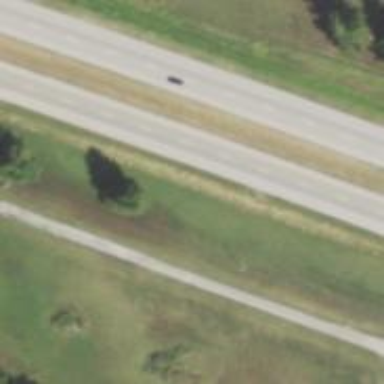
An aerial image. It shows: Trunk highway.